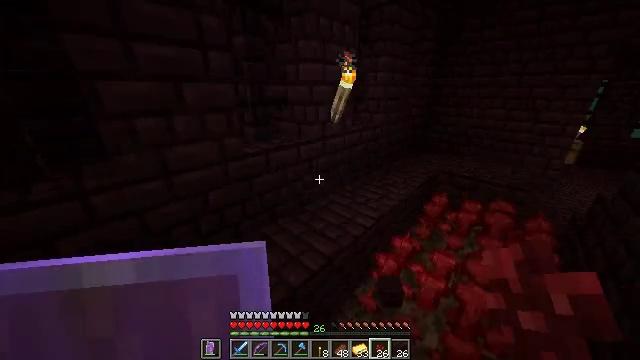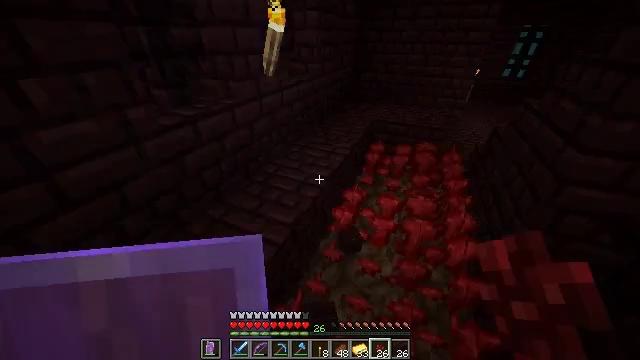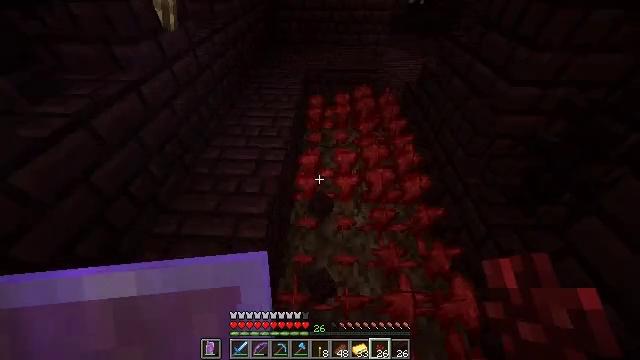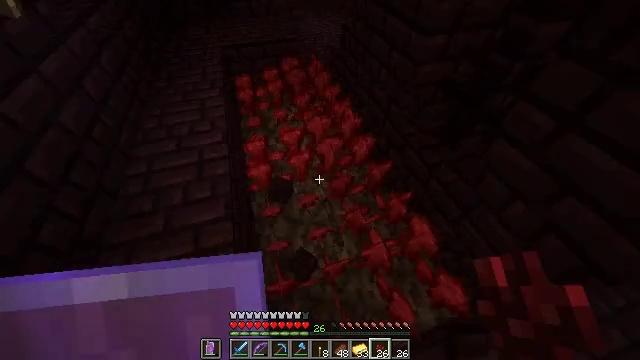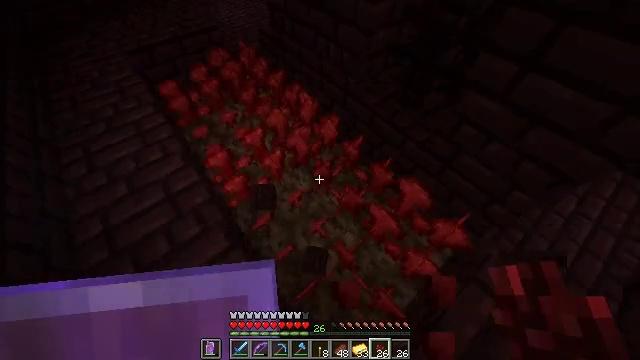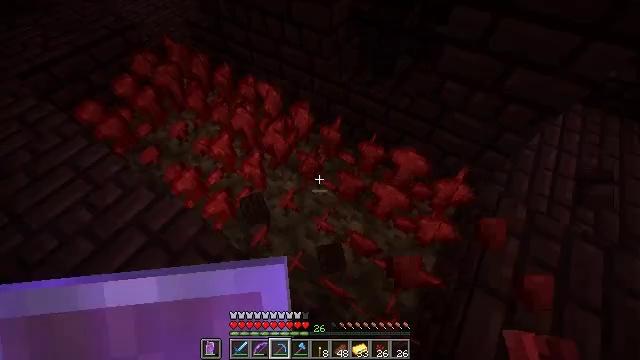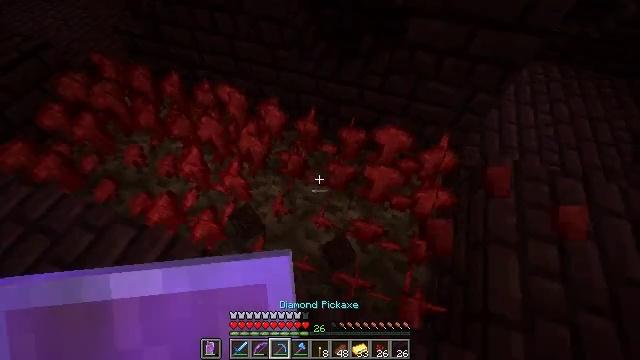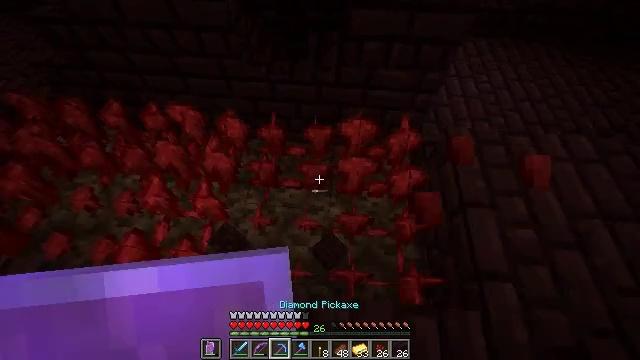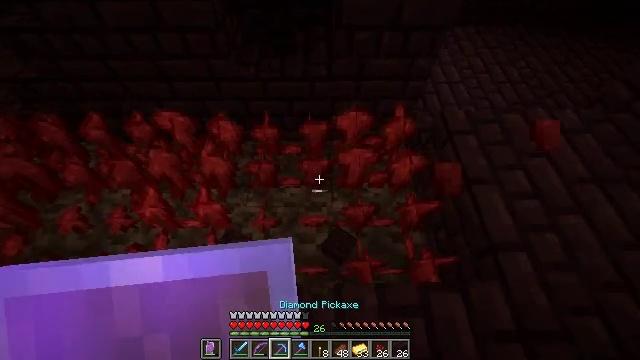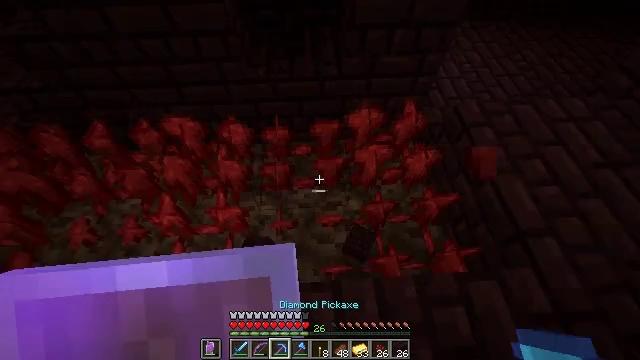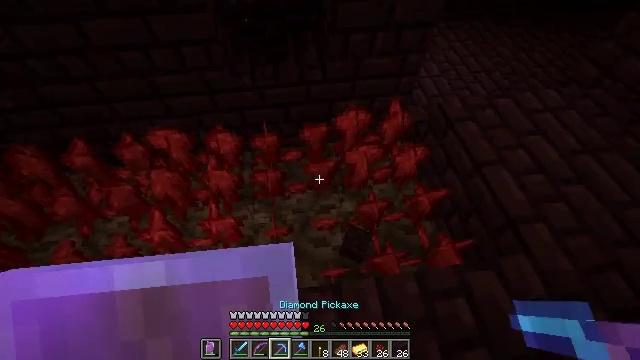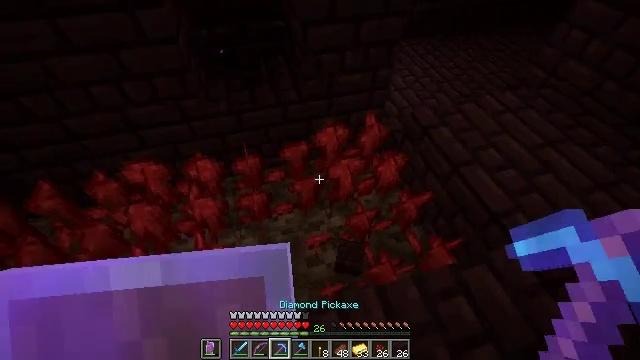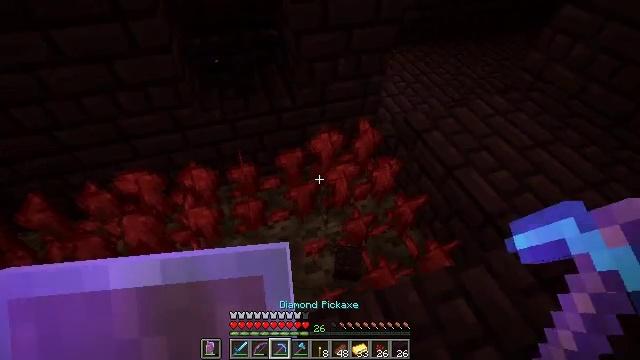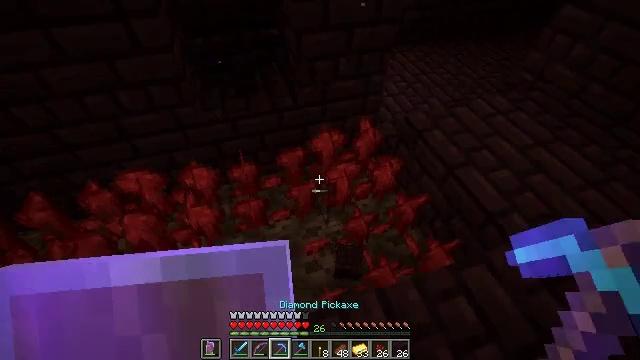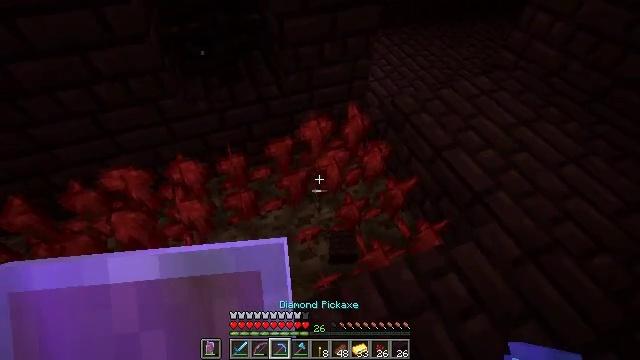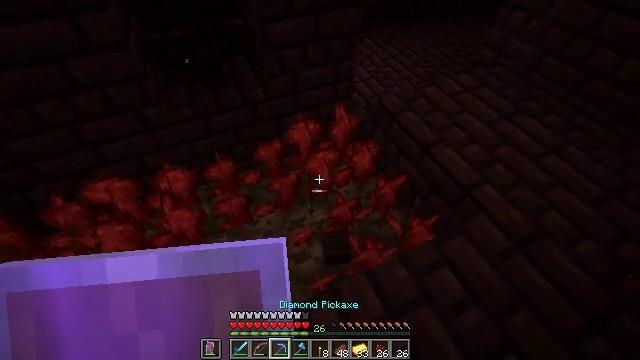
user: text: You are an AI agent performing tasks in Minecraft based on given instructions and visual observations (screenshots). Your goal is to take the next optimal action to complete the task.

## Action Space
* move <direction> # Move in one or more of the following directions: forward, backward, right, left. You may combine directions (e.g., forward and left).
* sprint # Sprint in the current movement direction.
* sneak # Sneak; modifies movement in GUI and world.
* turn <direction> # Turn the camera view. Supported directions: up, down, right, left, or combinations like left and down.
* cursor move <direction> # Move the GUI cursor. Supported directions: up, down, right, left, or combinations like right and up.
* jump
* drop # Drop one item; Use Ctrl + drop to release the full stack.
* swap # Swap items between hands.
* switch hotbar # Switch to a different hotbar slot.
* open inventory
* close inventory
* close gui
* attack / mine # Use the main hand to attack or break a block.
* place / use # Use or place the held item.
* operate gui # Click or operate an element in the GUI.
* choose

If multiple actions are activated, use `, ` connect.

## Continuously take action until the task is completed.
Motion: motion action
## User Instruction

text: Retrieve nether wart from the ground.
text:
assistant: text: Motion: move forward and move left, turn right and down
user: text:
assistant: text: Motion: move forward and move left, turn right and down
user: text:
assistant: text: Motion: move forward and move left, turn right and down
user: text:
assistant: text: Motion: move left, turn right and down
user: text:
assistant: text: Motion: move left, turn right and down, switch to hotbar 3
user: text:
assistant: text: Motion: move left, turn right, switch to hotbar 3
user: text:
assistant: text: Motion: move left, turn right, switch to hotbar 3
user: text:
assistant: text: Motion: move left, turn right
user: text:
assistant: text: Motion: turn right
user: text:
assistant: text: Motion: turn right and up
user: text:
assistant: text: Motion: turn right and up
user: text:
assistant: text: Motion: turn right and up
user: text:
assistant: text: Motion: no_op
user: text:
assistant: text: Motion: turn right and down
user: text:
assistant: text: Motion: turn right
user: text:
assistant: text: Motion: turn up
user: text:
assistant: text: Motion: attack / mine
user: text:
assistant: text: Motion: turn left, attack / mine
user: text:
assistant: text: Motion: move left, turn left and down
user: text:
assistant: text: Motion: move left, turn left and down, attack / mine
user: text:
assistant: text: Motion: move left, turn left, attack / mine
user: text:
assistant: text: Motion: move left, turn left, attack / mine
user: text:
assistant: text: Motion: move left, attack / mine
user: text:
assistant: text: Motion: move left, turn left, attack / mine
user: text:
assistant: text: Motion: move left, turn left and up, attack / mine
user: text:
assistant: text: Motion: move left, turn left and up
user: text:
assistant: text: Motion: move left, attack / mine
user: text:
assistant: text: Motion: move left, turn left and up, attack / mine
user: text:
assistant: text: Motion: move left, turn left
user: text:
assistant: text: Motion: move left, turn left, attack / mine